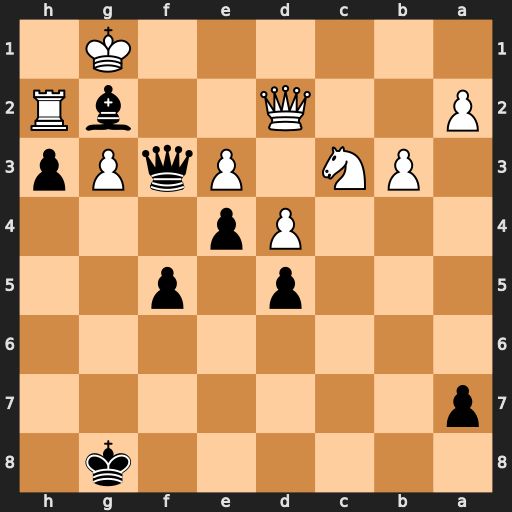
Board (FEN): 6k1/p7/8/3p1p2/3Pp3/1PN1PqPp/P2Q2bR/6K1
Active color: b
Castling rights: -
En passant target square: -
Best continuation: Qf1#